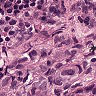
Metastatic tissue present: yes